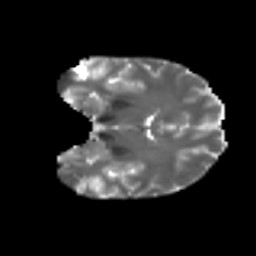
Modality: T2w
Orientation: coronal
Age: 30
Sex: female
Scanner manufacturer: ge
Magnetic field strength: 3 T
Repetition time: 7.8 s
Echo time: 0.0606 s